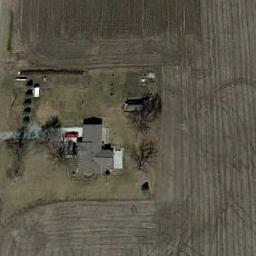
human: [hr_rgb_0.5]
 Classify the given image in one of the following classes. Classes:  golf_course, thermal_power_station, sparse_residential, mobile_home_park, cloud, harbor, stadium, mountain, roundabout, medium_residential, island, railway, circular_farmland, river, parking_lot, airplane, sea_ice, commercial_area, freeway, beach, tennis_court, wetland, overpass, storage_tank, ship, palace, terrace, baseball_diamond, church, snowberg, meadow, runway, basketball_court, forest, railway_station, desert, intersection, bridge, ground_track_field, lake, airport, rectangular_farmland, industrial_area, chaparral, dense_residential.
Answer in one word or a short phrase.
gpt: sparse_residential